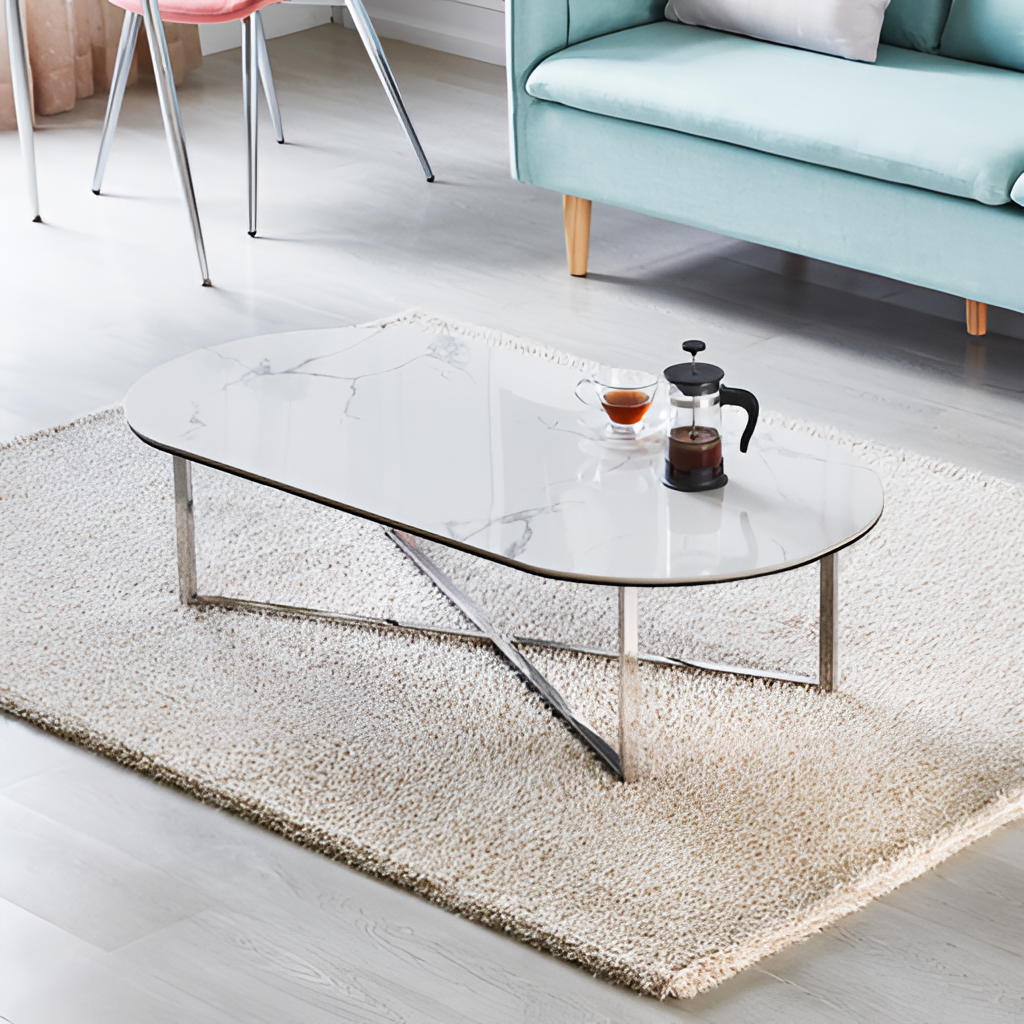
marble coffee table, living room, wood flooring, with plank pattern, contemporary, pink fabric wallpaper, with solid pattern